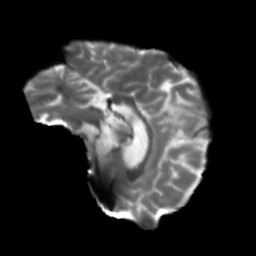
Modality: T2w
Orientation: sagittal
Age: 42
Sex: male
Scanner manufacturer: siemens
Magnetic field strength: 3 T
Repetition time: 5.25 s
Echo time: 0.08 s